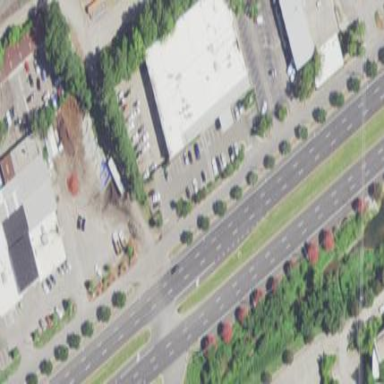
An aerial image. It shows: Commercial building housing car repair shop.